Question: How would I add this feature programmatically? I'm not sure what I would search to find this. I know how to add the IBAction but not the code to generate this feature highlighted in the picture. Is it a custom cell or a divider?s

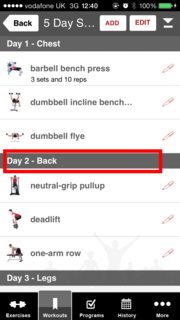
Answer: That's just a header in the TableView, they appear on top of your section
Use this method if you want a title:
'''
- (NSString *)tableView:(UITableView *)tableView titleForHeaderInSection:(NSInteger)section
'''
Or this one if you want a custom view:
'''
- (UIView *)tableView:(UITableView *)tableView viewForHeaderInSection:(NSInteger)section
'''
And for the height:
'''
- (CGFloat)tableView:(UITableView *)tableView heightForHeaderInSection:(NSInteger)section
'''